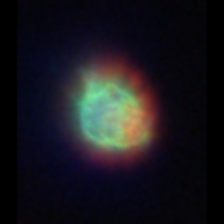
Taxon: Ciliates
Group: Other